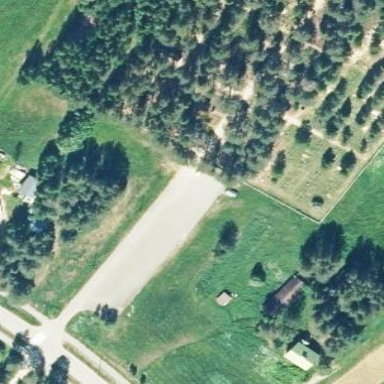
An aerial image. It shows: Unpaved surface parking area.